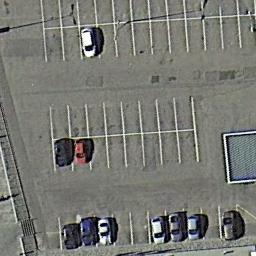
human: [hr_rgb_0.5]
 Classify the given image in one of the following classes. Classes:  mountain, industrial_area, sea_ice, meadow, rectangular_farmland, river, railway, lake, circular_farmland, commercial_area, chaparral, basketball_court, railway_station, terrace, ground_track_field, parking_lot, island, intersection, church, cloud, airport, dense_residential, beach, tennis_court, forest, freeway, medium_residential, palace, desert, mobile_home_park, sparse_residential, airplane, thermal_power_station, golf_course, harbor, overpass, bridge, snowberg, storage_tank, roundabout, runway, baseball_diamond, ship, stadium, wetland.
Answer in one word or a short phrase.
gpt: parking_lot